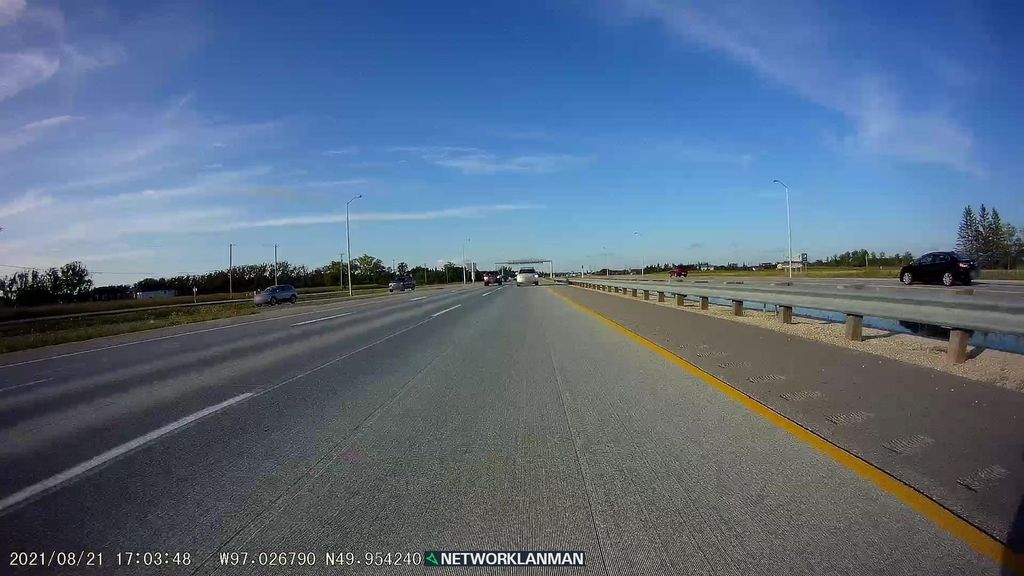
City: winnipeg